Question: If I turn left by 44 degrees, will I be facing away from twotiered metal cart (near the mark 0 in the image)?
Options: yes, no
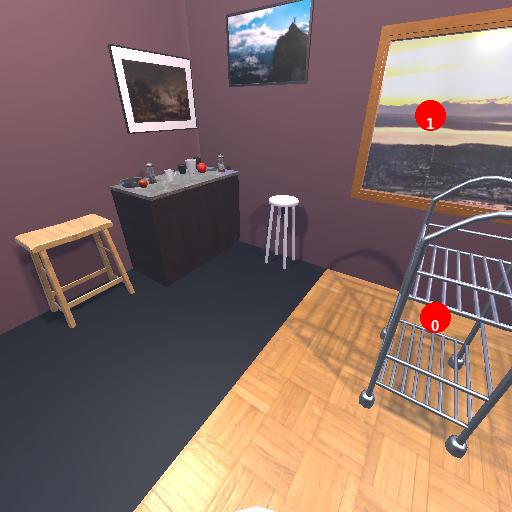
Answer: yes